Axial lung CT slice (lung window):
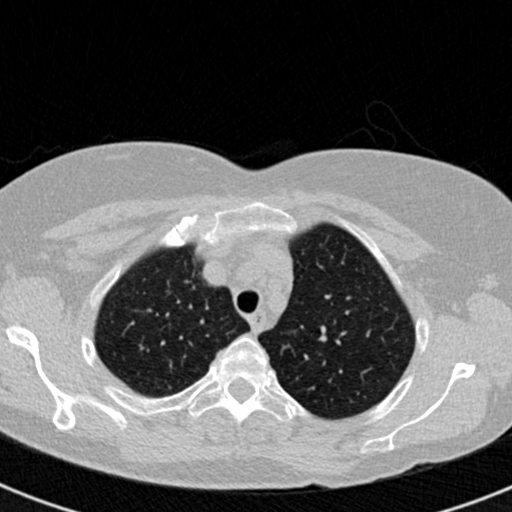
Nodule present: no